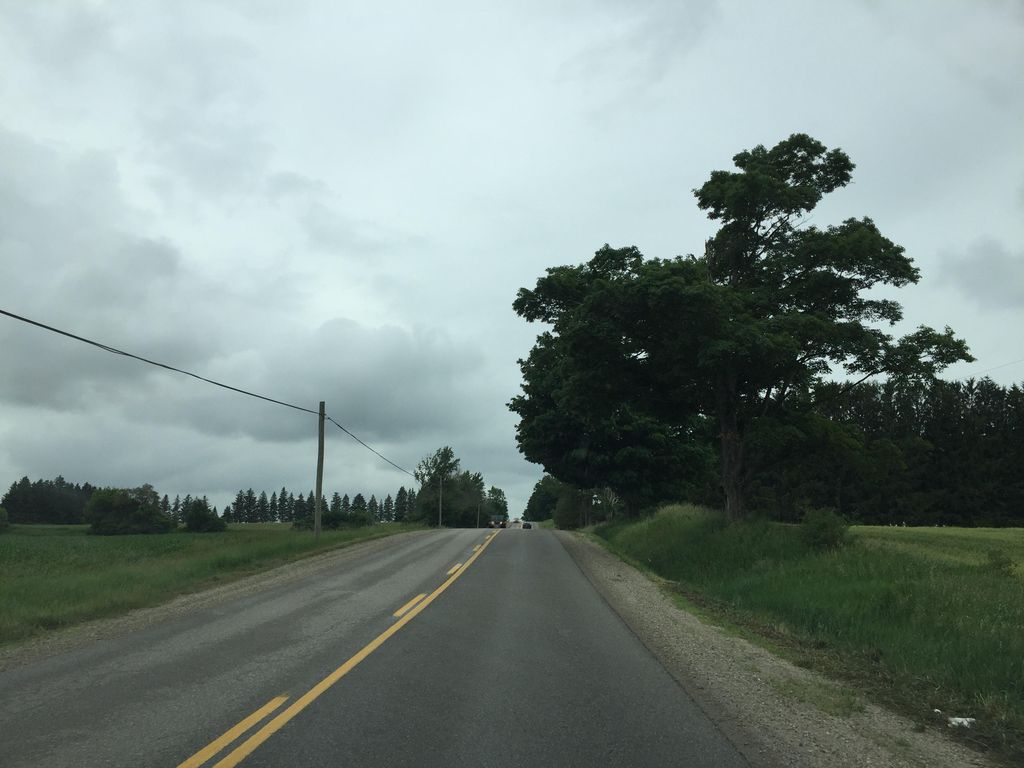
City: kitchener-waterloo